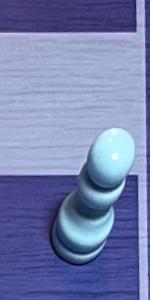
Label: Pawn_White